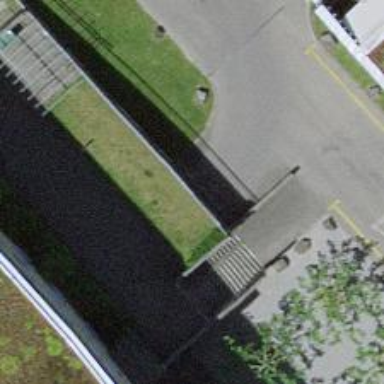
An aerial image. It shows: Parking entrance.